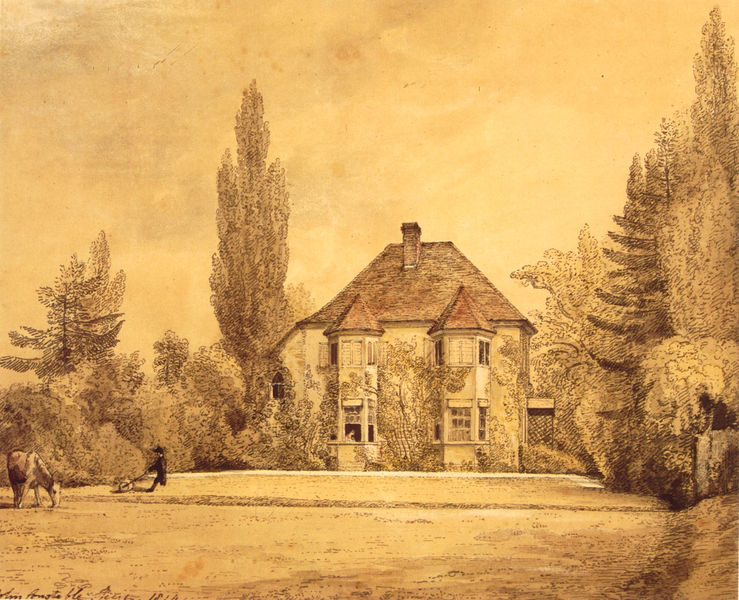
Titel: Feering Parsonage
Künstler: John Constable
Institution: (Privatsammlung)
Schlagwörter: baum, himmel, mann, weiß, wolken, bäume, gelb, landschaft, menschen, ocker, braun, fenster, frau, hell, licht, schwarz, tür, zeichnung, dach, gebäude, gras, haus, park, parkanlage, rasen, rot, tier, weg, wiese, wolke, beige, architektur, signatur, birke, feld, pappel, pappeln, strauch, weide, busch, sonne, land, england, wald, arbeit, kamin, pferd, schornstein, turm, garten, deutschland, schrift, sommer, ruhe, warm, giebel, grasen, kuh, rind, vergilbt, idylle, ziehen, sepia, arbeiter, frack, erker, tusche, türmchen, türme, druck, radierung, text, beschriftung, tanne, städter, villa, baumgruppe, walmdach, gärtner, etagen, ochse, pflug, cottage, mähen, rötelzeichnung, rasenmähen, rasenmäher, walze, mäher, mähern, zgebäude, kuch, gärtnr